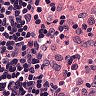
Metastatic tissue present: no